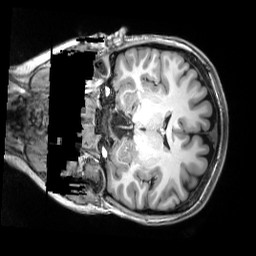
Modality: T1w
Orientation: coronal
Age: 22
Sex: female